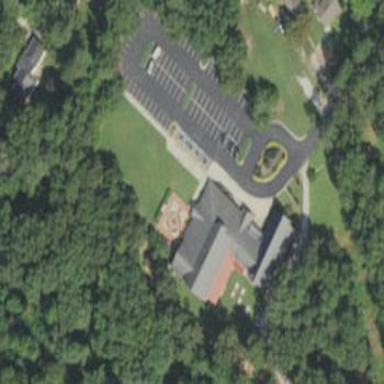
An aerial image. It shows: Building that is place of worship.